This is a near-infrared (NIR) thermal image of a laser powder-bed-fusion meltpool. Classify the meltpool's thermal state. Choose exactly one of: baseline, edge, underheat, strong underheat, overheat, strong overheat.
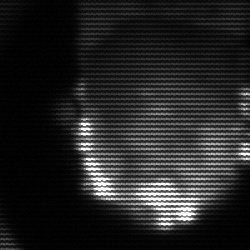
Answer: baseline